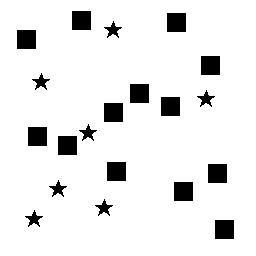
Squares: 13
Triangles: 0
Stars: 7
Total shapes: 20